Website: lowes
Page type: order-returns
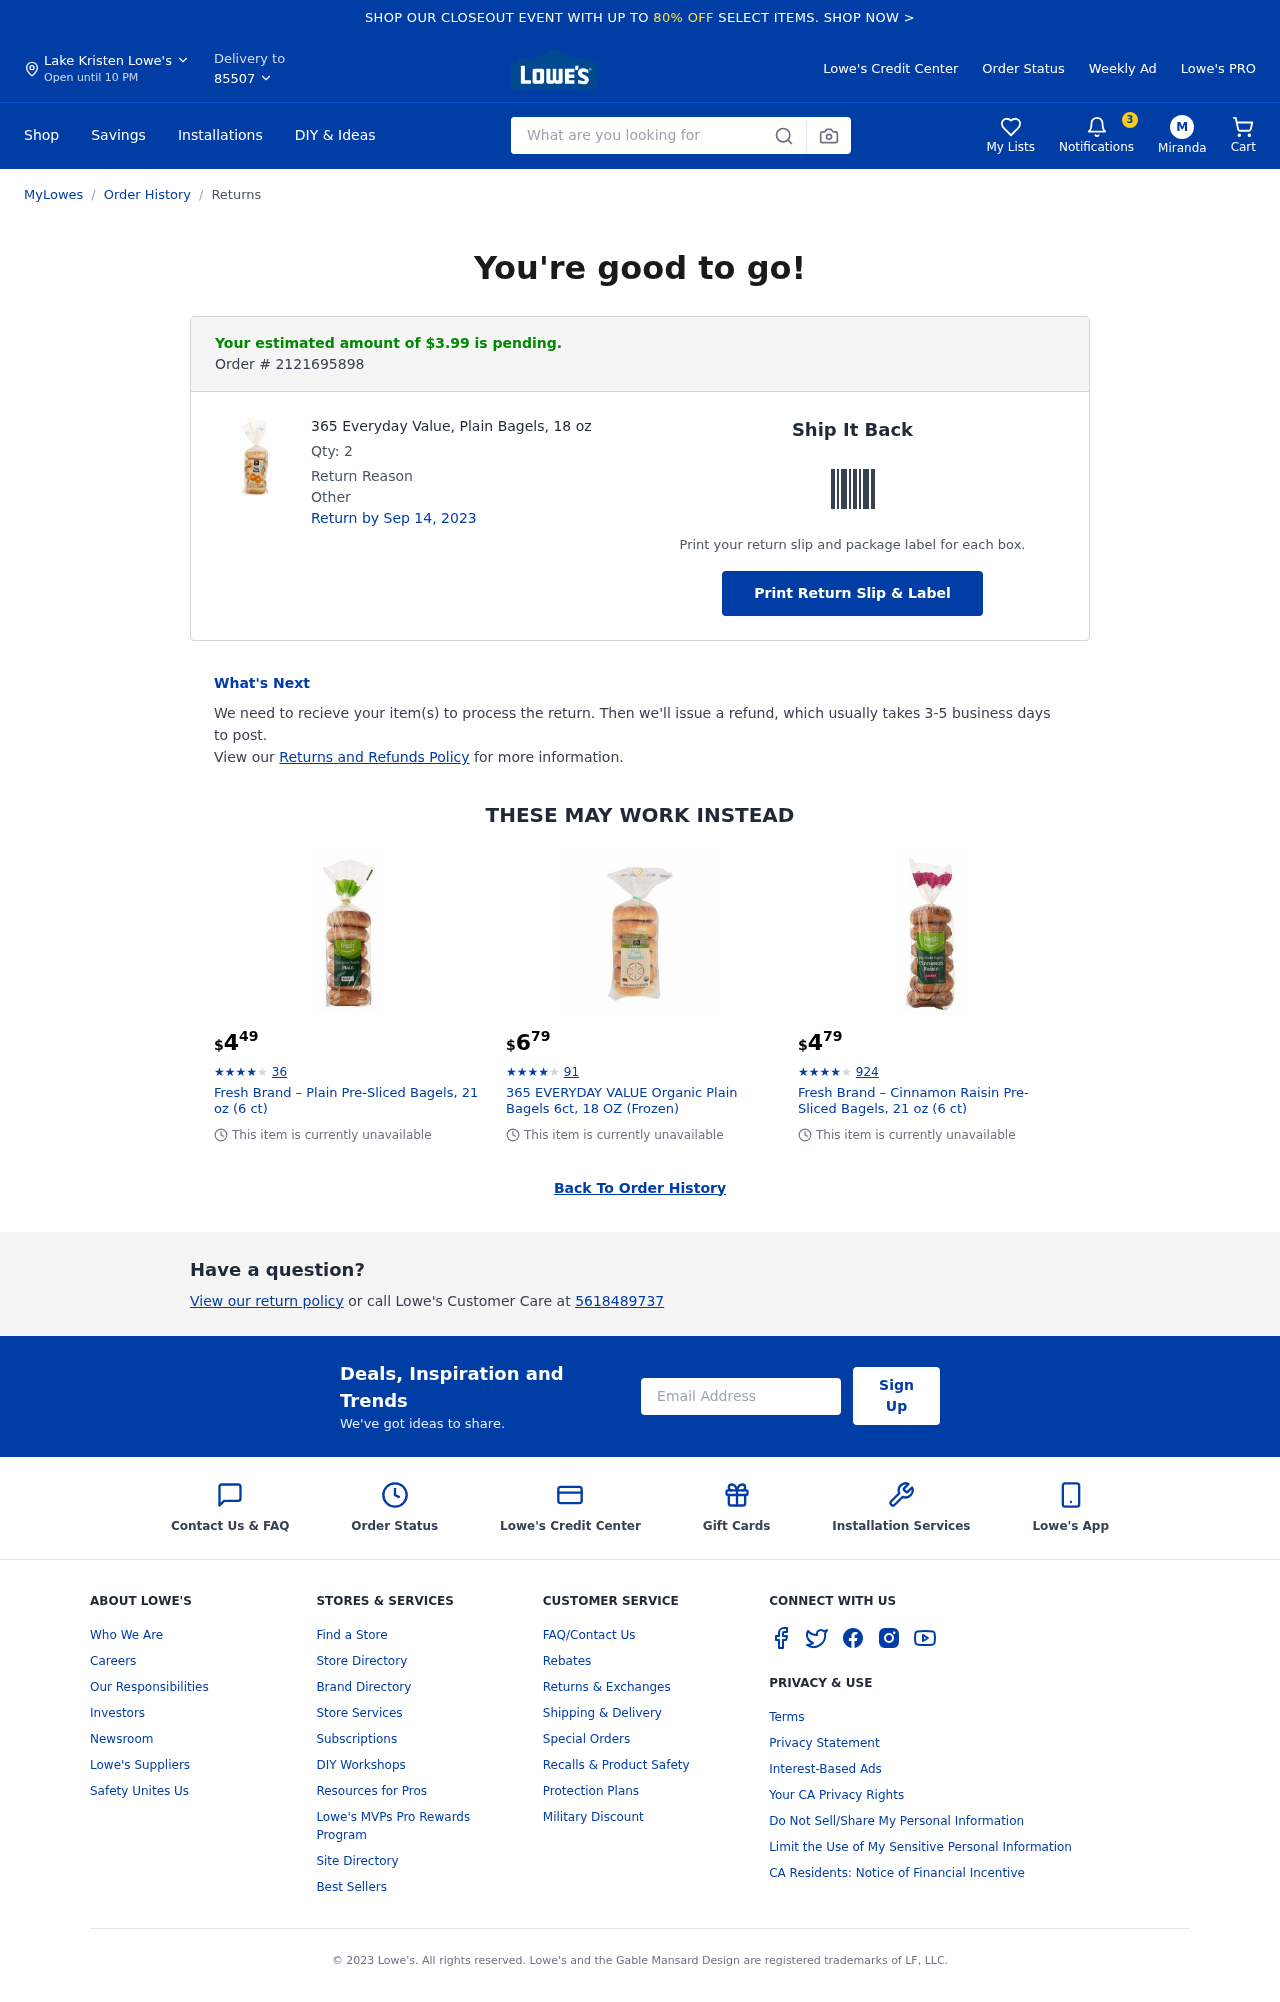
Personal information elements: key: PII_CITY
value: Lake Kristen
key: PII_EMAIL
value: mirandahayes@yahoo.com
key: PII_FIRSTNAME
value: Miranda
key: PII_PHONE
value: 5618489737
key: PII_POSTCODE
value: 85507
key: PII_FIRSTNAME_INITIAL
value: M
Product elements: key: PRODUCT1_NAME
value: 365 Everyday Value, Plain Bagels, 18 oz
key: PRODUCT1_QUANTITY
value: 2
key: PRODUCT2_NAME
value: Fresh Brand – Plain Pre-Sliced Bagels, 21 oz (6 ct)
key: PRODUCT2_NUM_RATINGS
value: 36
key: PRODUCT2_PRICE
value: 4.49
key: PRODUCT2_RATING
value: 4.5
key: PRODUCT3_NAME
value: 365 EVERYDAY VALUE Organic Plain Bagels 6ct, 18 OZ (Frozen)
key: PRODUCT3_NUM_RATINGS
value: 91
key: PRODUCT3_PRICE
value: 6.79
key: PRODUCT3_RATING
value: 4
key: PRODUCT4_NAME
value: Fresh Brand – Cinnamon Raisin Pre-Sliced Bagels, 21 oz (6 ct)
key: PRODUCT4_NUM_RATINGS
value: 924
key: PRODUCT4_PRICE
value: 4.79
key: PRODUCT4_RATING
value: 4.3
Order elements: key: ORDER_NUM_ITEMS
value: Cart
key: ORDER_TOTAL
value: Your estimated amount of $3.99 is pending.
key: ORDER_ID
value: Order # 2121695898
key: ORDER_RETURN_BY_DATE
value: Return by Sep 14, 2023
Search elements: key: HEADER_SEARCH
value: What are you looking for
Other elements: key: NOTIFICATION_COUNT
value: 3